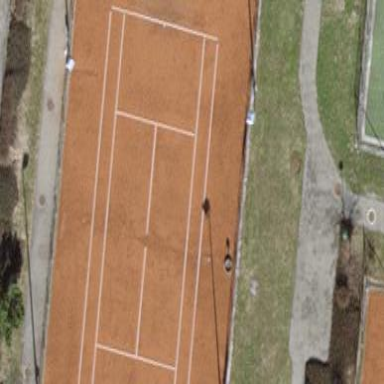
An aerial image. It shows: Clay tennis court in leisure land pitch.